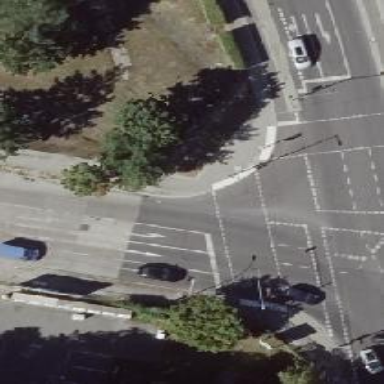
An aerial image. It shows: Sidewalk along the footway.